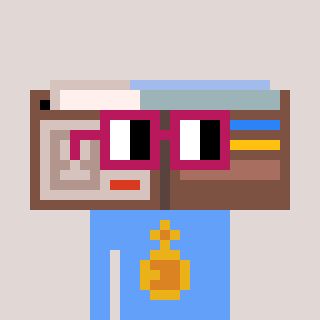
a pixel art character with square dark red glasses, a wallet-shaped head and a blue-colored body on a warm background